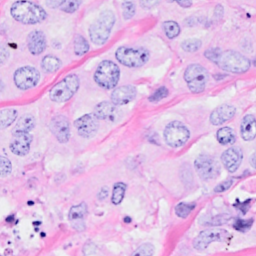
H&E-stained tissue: Breast